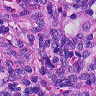
Metastatic tissue present: no